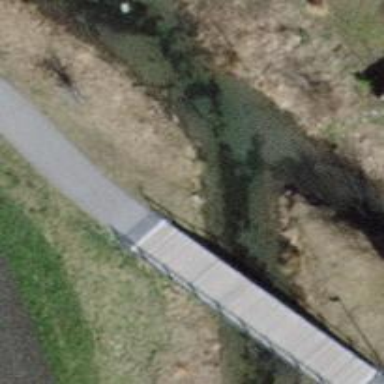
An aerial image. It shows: Bridge over cycleway.